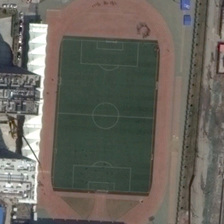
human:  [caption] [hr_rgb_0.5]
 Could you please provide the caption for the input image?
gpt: several buildings are near a playground with a football field in it .

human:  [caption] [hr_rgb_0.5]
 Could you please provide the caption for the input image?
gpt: the two courts are surrounded by dark green trees .

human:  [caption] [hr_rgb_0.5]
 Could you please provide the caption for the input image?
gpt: several buildings are near a playground with a football field in it .

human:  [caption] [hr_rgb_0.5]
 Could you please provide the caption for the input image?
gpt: near the green basketball court is a red badminton court .

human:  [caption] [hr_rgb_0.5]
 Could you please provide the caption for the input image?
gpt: near the green basketball court is a red badminton court .